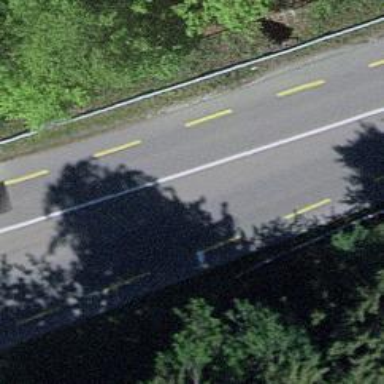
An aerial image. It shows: Secondary road with dedicated lane for cyclists.